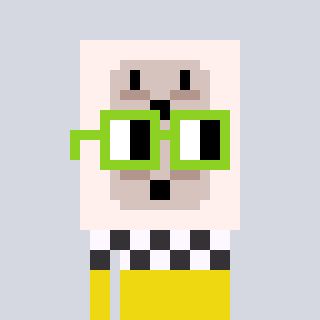
a pixel art character with square light green glasses, a outlet-shaped head and a yellow-colored body on a cool background